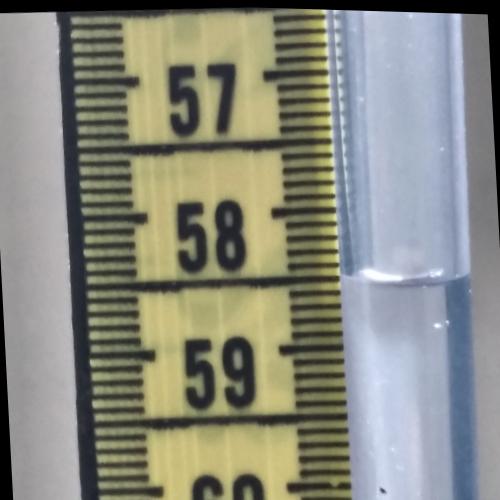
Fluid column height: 58.5 cm